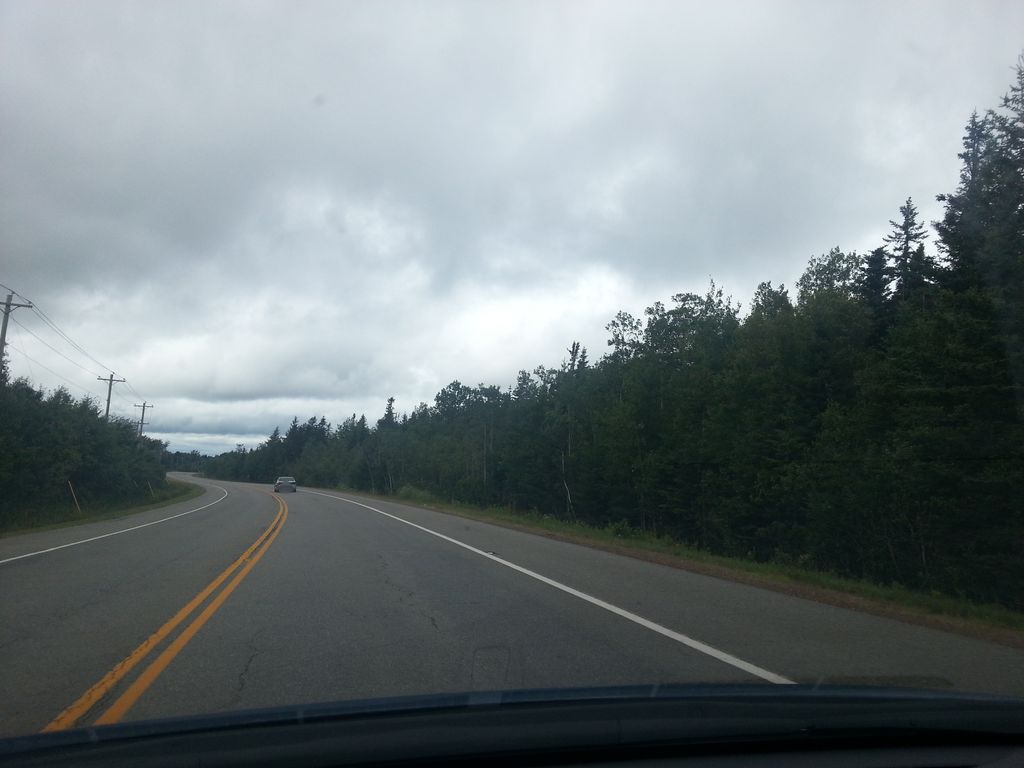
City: charlottetown